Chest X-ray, PA view. Patient: 14 years old, sex M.
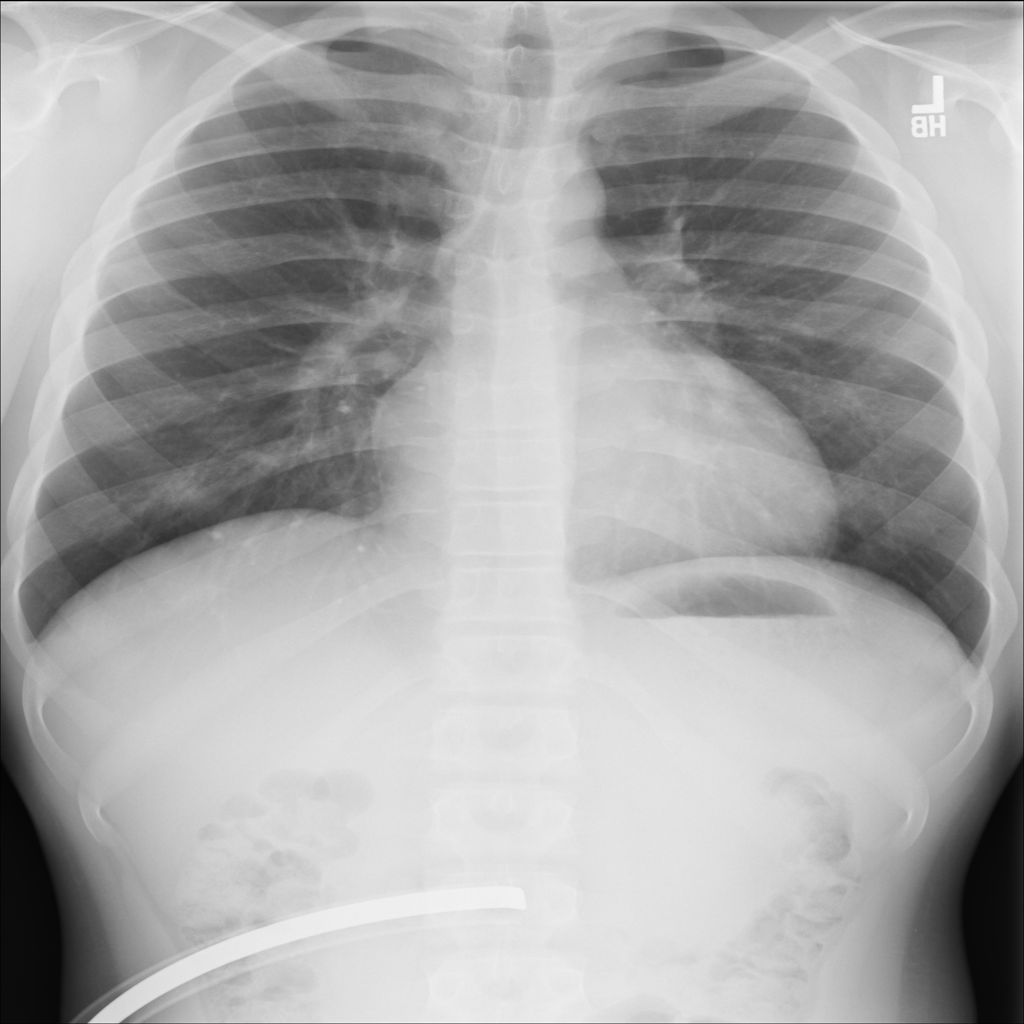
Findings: No Finding